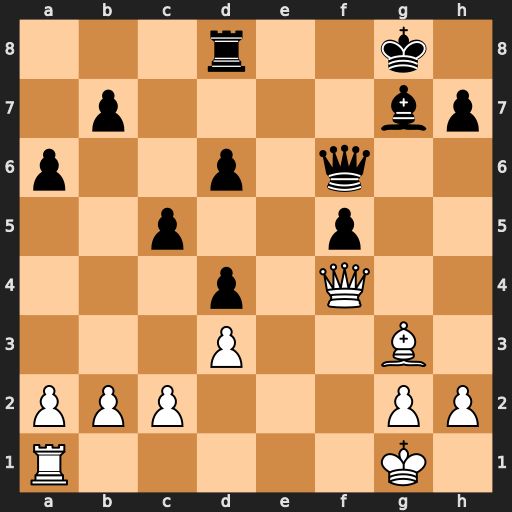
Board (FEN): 3r2k1/1p4bp/p2p1q2/2p2p2/3p1Q2/3P2B1/PPP3PP/R5K1
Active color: w
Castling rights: -
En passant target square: -
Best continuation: Bh4 Qf8 Bxd8